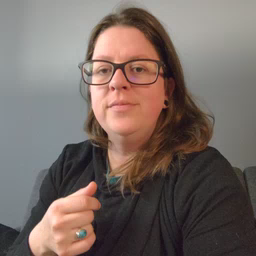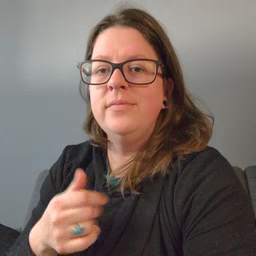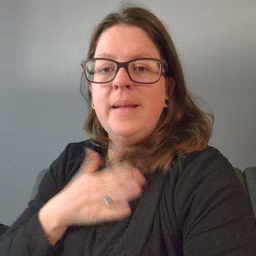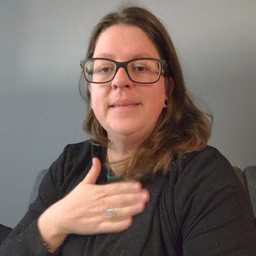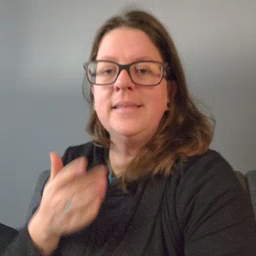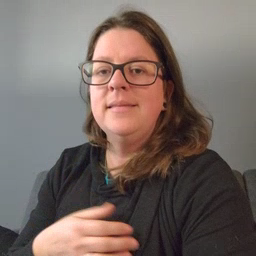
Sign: happy